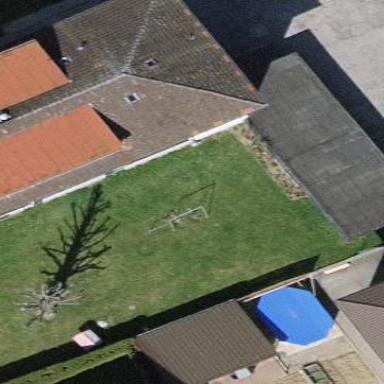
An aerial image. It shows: Group of garages.